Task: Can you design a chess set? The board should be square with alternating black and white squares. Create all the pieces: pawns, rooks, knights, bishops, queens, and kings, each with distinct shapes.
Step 2912:
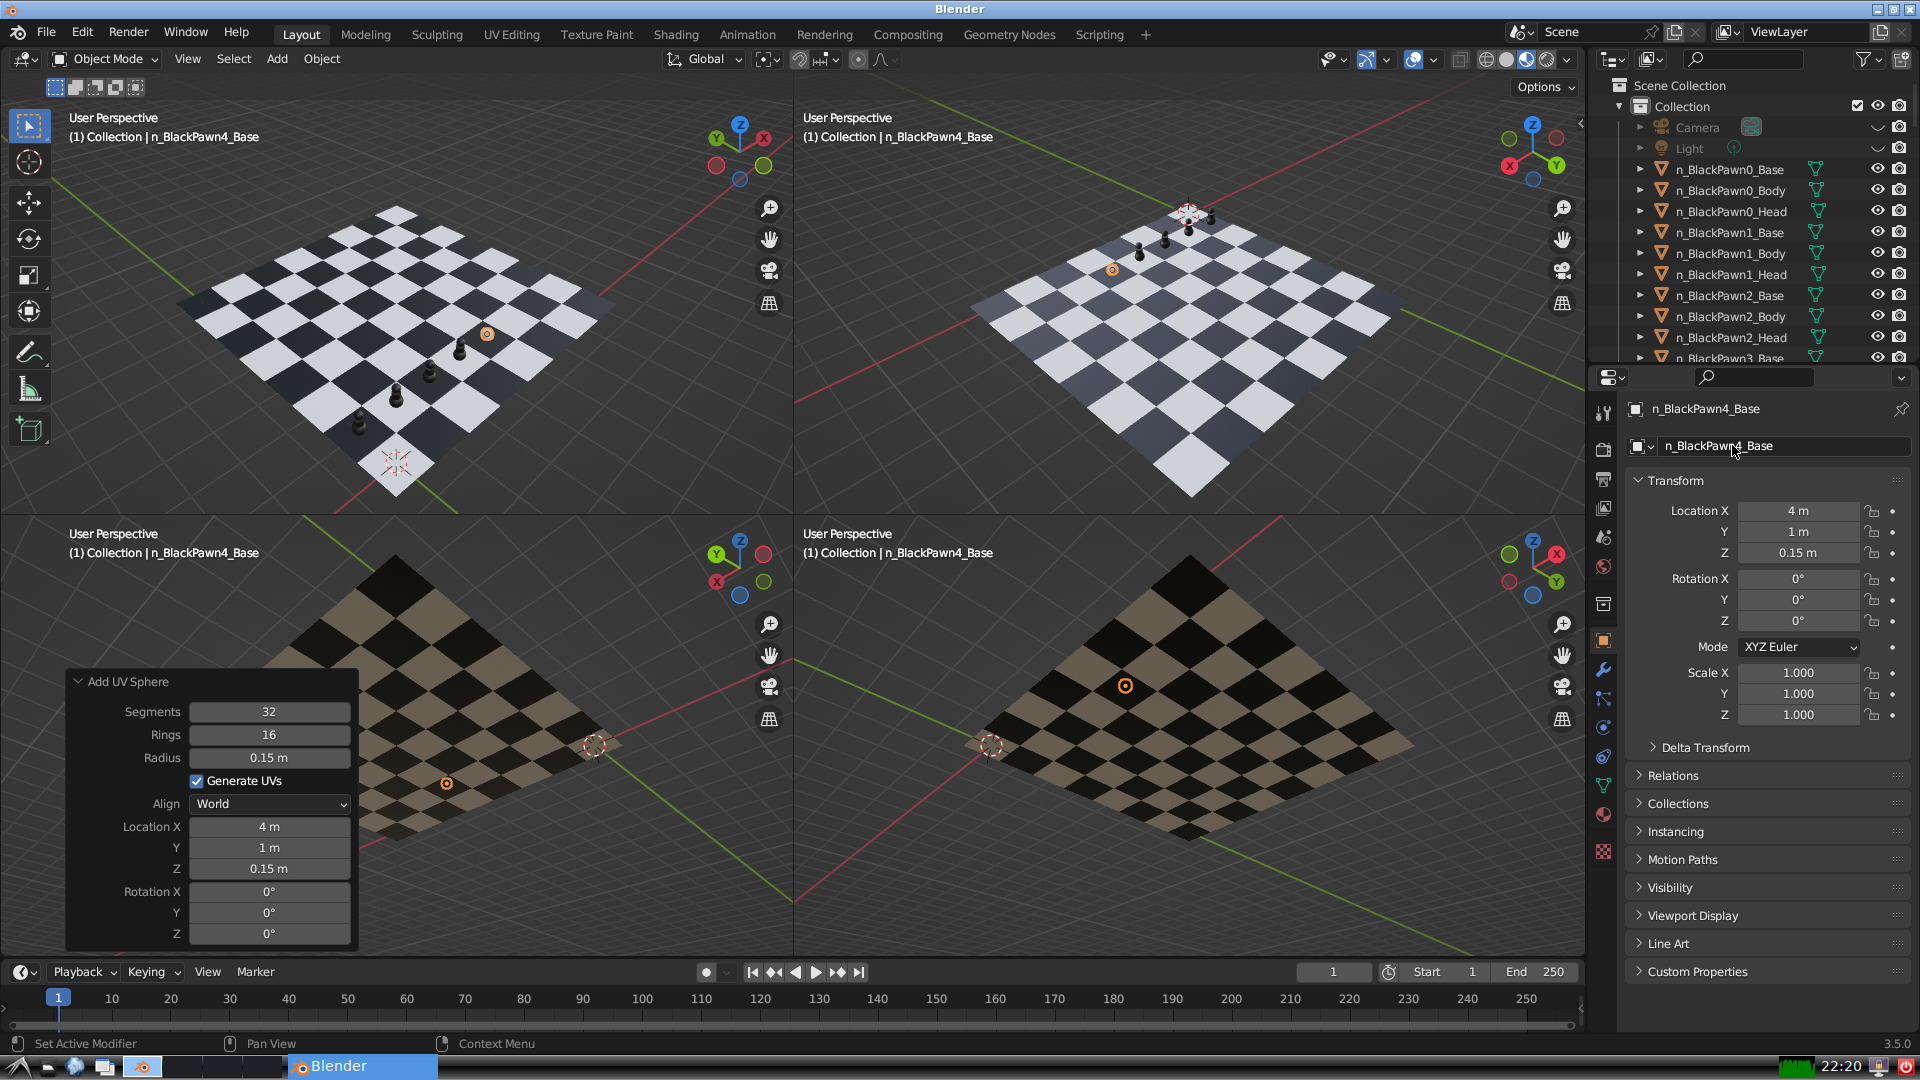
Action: {"mouse_move": [1603, 815]}